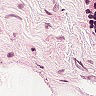
Metastatic tissue present: no